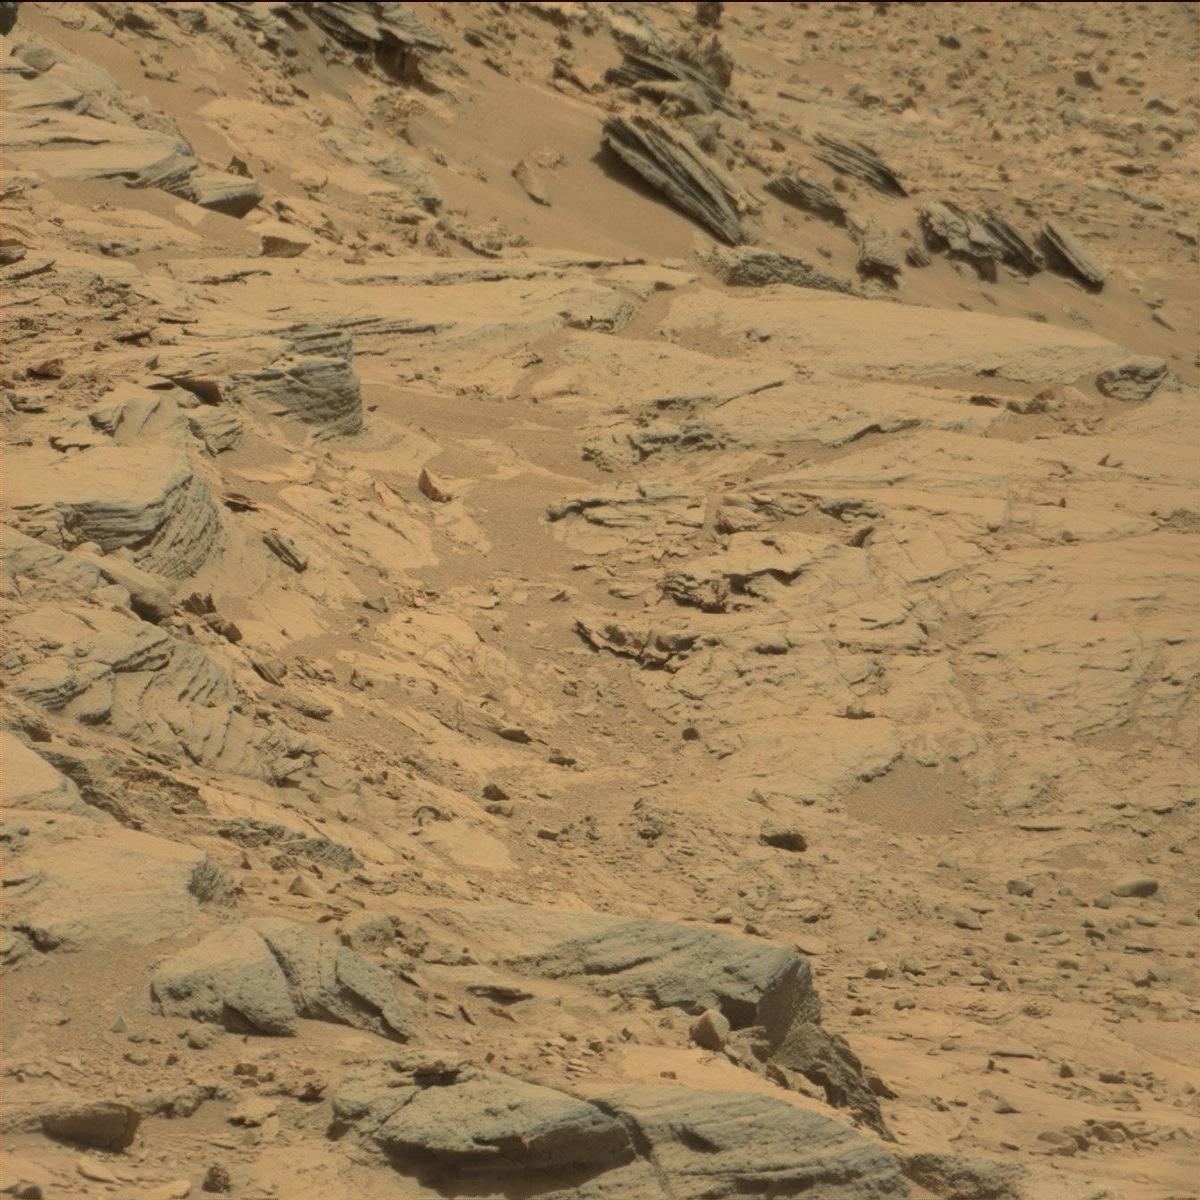
Terrain classes present: Bedrock, Sand / Soil